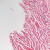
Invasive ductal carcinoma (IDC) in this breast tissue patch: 0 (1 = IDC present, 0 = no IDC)